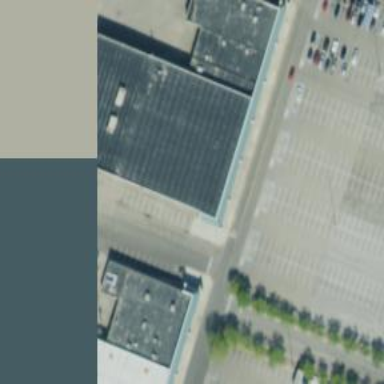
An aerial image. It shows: Commercial building.